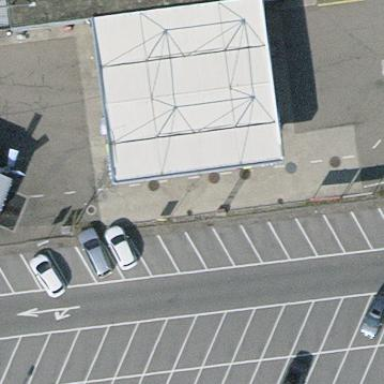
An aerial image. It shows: Roofed structure serving as CNG fuel station.